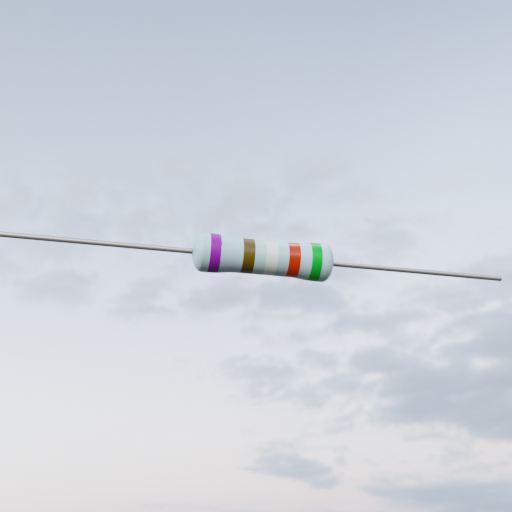
Resistor colour bands (in order): violet, brown, white, red, green